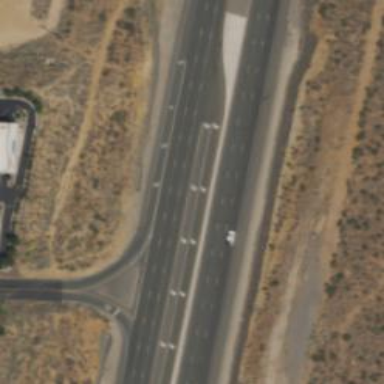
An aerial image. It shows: Expressway with asphalt surface classified as trunk highway.